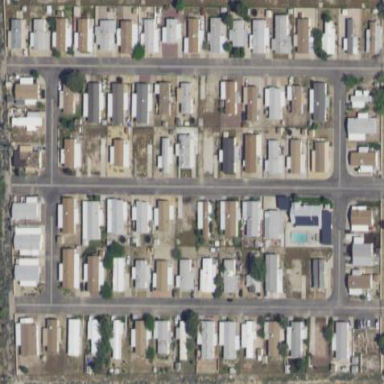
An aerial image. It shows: Residential area designated as trailer park.